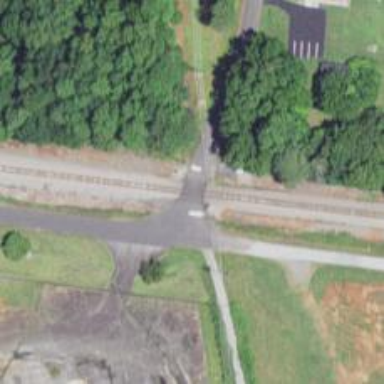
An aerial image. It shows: Level crossing along the railway.